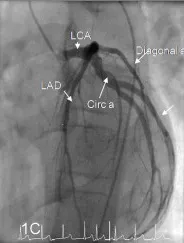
Arteriographic and echocardiography findings. (C) Formal coronary digital subtraction arteriography 9 months after disease onset demonstrating minor ectasia of the left main coronary artery (LCA) and proximal circumflex (Circ. A, arrowed) and proximal left anterior descending artery (LAD, arrowed). This is most noticeable on the LAD just at the origin of the diagonal artery (Diagonal a, arrowed). The right coronary artery was of a normal caliber (not shown).
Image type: radiology (ultrasound)